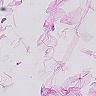
Metastatic tissue present: no